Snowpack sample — Buffalo Mountain, Silverthorne, Colorado, USA (1/25/25, 10:11 AM MST)
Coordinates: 39.6222, -106.1139
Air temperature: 22 °F
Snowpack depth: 110 cm
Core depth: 30 cm
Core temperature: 42.8 °F
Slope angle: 12°, slope face: 102°
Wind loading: high
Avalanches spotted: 0
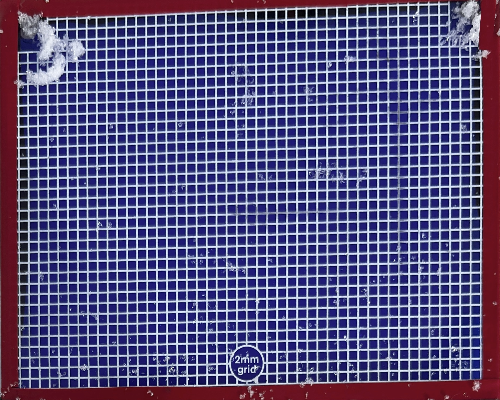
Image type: profile
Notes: No avalanches nearby, collected on the outskirts of a fire break 15 meters from the treeline, on way to Buffalo and Red Mountain